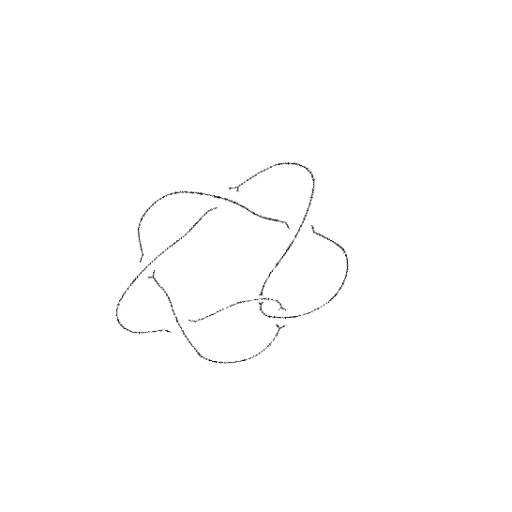
Crossing number: 6